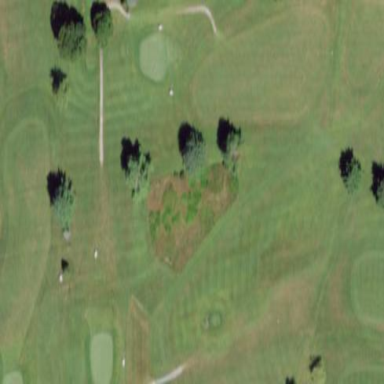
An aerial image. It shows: Rough area in golf course.